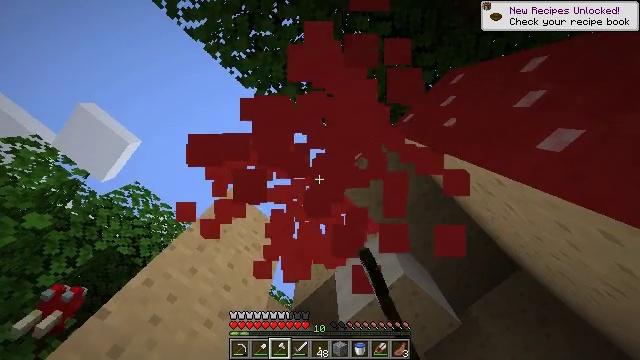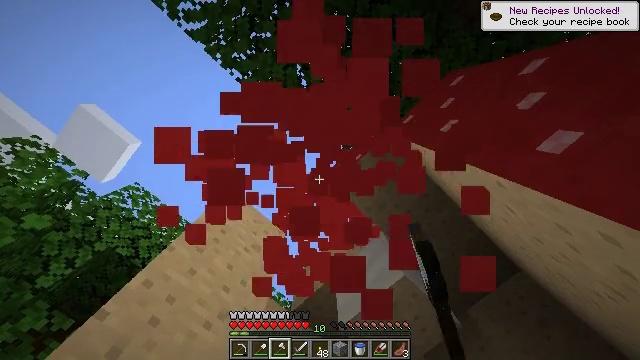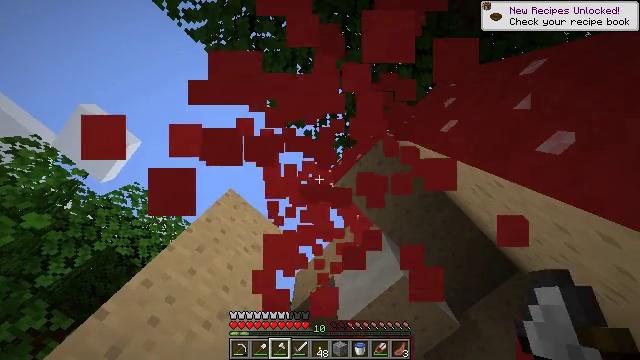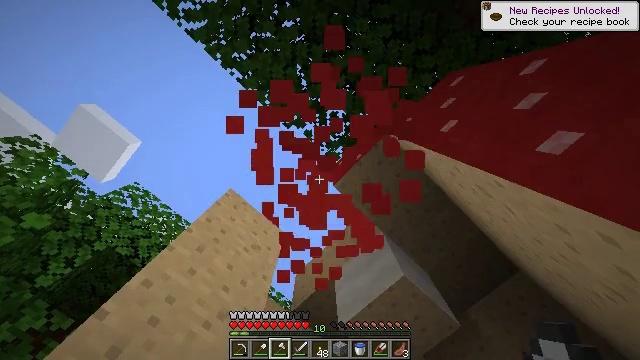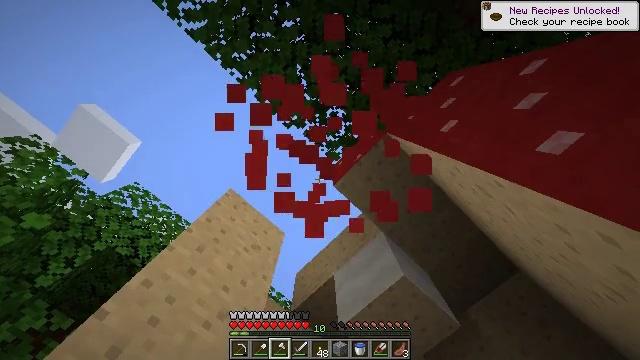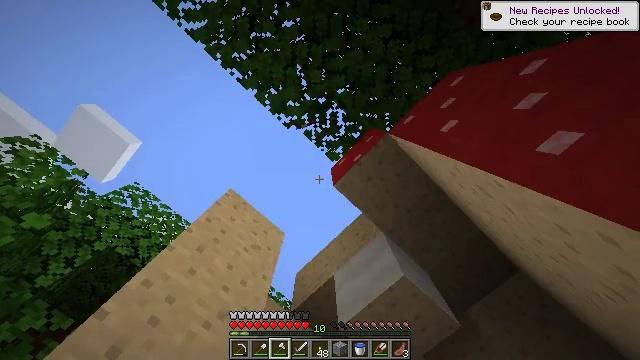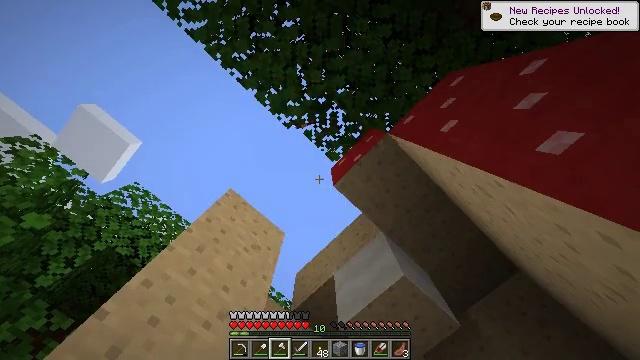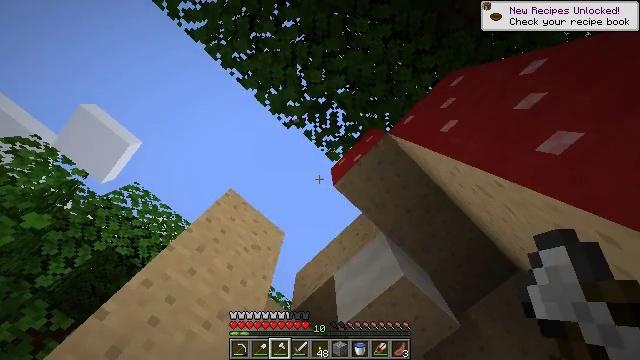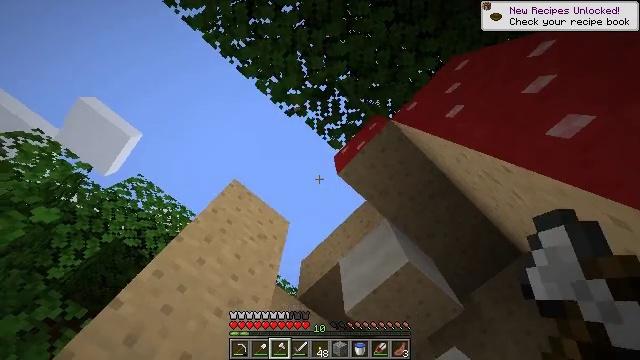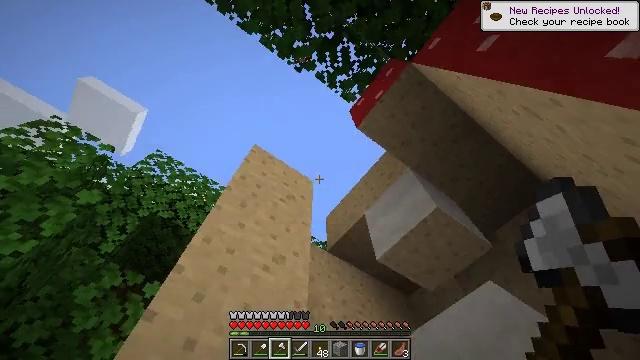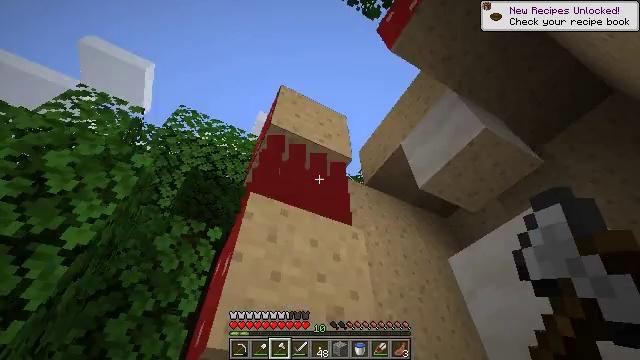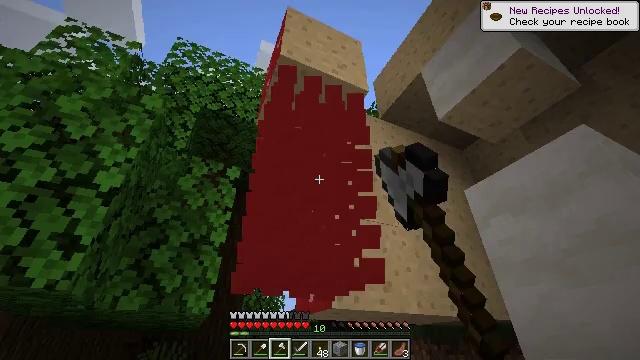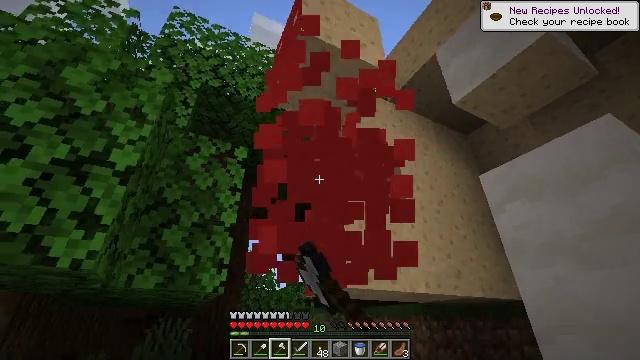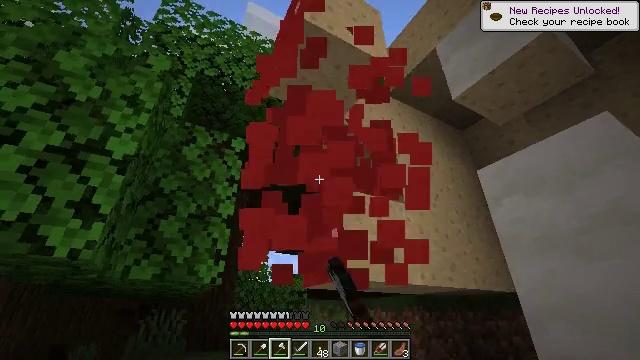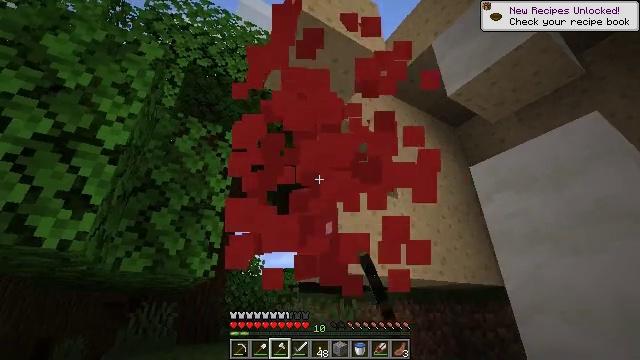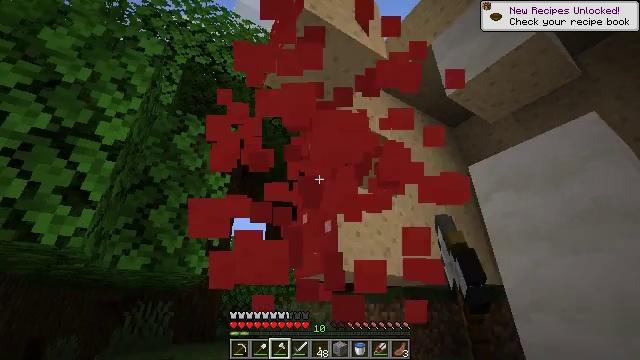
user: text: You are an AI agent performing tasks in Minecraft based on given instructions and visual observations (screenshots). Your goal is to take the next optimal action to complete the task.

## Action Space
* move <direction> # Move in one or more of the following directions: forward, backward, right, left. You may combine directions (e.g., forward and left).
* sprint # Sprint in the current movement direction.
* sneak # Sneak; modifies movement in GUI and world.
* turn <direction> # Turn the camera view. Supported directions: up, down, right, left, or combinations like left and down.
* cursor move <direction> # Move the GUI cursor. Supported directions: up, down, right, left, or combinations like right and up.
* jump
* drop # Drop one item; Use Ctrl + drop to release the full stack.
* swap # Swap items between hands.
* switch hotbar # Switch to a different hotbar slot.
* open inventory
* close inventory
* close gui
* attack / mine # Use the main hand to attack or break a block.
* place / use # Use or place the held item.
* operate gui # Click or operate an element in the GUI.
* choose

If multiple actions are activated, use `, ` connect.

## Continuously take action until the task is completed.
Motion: motion action
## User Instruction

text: Obtain red mushroom blocks for decoration.
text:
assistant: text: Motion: attack / mine
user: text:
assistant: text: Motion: attack / mine
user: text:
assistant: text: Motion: attack / mine
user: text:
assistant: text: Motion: attack / mine
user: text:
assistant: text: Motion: attack / mine
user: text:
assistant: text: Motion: attack / mine
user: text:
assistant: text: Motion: attack / mine
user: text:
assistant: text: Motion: move left, turn left and down, attack / mine
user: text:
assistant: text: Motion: move left, turn left and down, attack / mine
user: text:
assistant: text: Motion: move left, turn left and down, attack / mine
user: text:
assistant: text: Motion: move left, turn left and down, attack / mine
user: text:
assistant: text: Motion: turn right and down, attack / mine
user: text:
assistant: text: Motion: turn right and down, attack / mine
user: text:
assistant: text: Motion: turn right and down, attack / mine
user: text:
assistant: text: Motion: attack / mine
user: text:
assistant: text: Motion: attack / mine
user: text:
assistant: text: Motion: attack / mine
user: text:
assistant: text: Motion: turn right and up, attack / mine
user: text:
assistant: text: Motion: turn up, attack / mine
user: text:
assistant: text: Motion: turn up, attack / mine
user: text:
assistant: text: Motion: turn up, attack / mine
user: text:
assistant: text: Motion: turn up, attack / mine
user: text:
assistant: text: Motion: turn left and up, attack / mine
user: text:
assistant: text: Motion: turn up, attack / mine
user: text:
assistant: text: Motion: attack / mine
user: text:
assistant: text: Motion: attack / mine
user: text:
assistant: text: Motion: attack / mine
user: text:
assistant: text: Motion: attack / mine
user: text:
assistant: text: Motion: attack / mine
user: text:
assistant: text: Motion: move forward and move left, turn down, attack / mine